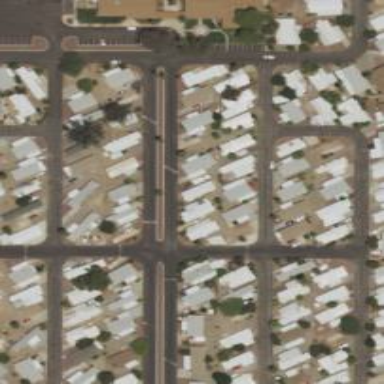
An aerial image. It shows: Residential road.